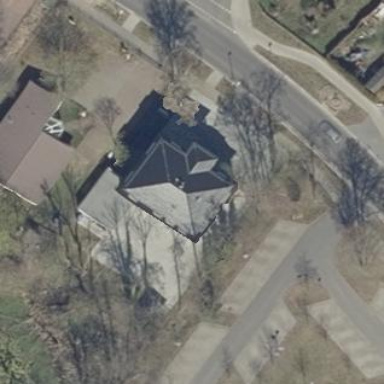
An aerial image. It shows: Office building with mansard roof.